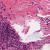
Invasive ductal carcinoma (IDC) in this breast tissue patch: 0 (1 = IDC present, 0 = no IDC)